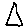
Label: triangle